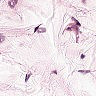
Metastatic tissue present: no